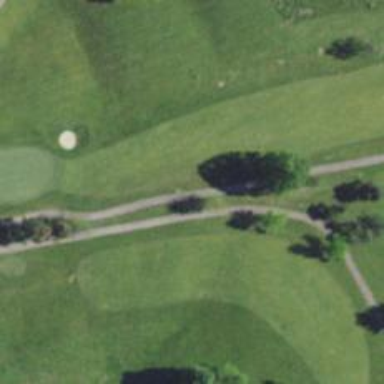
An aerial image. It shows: Service road designated as golf cart path.